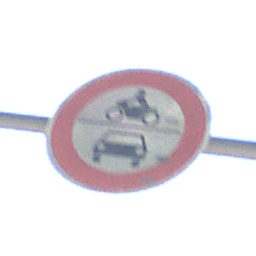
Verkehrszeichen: VerbotKraftfahrzeuge
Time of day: Midday
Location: Outdoor (RoadRail)
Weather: Clear
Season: NotSpecified
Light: Natural